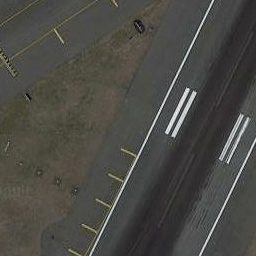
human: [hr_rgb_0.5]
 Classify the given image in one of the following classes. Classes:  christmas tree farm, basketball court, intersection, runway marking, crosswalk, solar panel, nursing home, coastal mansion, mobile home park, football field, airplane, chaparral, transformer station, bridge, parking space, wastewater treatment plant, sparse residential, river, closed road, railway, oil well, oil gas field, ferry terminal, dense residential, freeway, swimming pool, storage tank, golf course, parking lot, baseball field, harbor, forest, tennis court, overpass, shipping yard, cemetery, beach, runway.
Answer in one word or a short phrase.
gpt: runway